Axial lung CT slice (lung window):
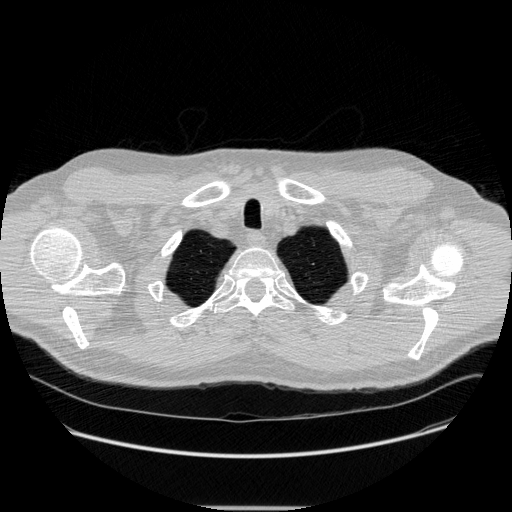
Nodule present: no